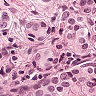
Metastatic tissue present: yes